Field crop: tomato
Growth stage: 1
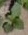
Species: solanum